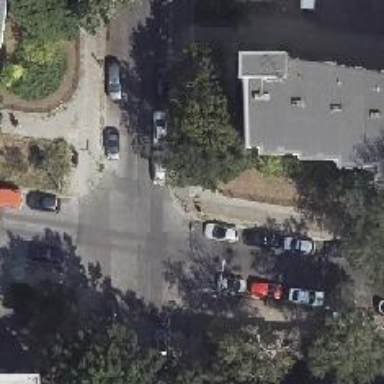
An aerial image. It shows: Residential road with parallel parking lanes on both sides. The surface of the road is asphalt.